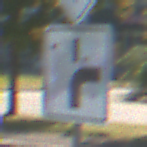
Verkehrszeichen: VerlaufVorfahrtsstrasse8
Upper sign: Vorfahrtsstrasse
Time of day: Midday
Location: Outdoor (Urban)
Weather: Clear
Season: NotSpecified
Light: Natural